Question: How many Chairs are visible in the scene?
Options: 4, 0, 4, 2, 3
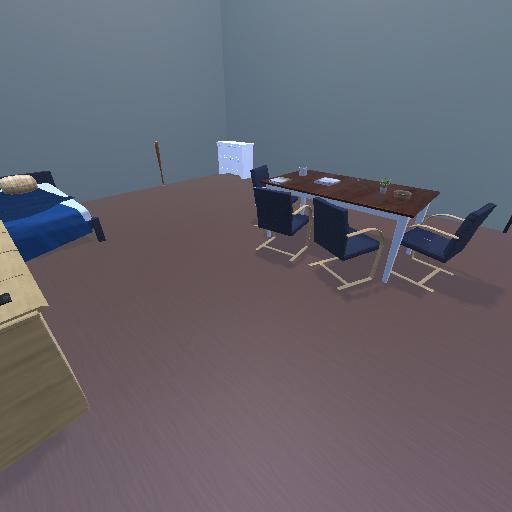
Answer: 4